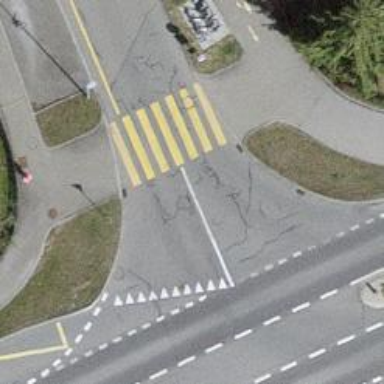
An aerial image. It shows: Uncontrolled zebra crossing with notable zebra markings.